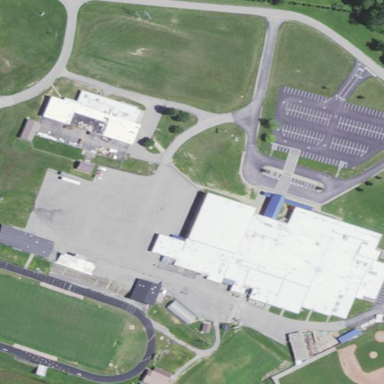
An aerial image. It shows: School.